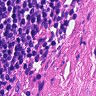
Metastatic tissue present: no